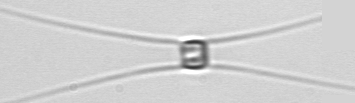
Label: Chaetoceros_similis